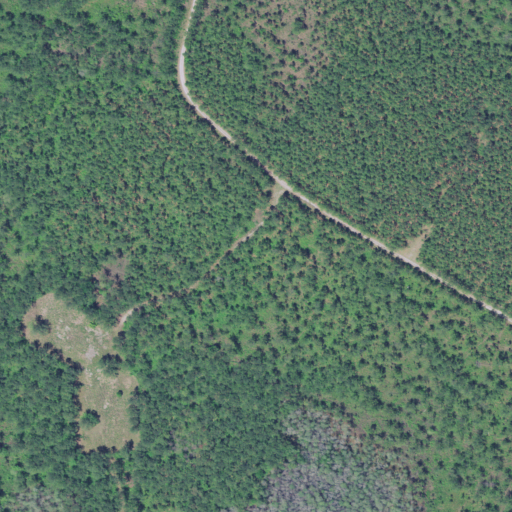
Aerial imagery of island in South Carolina named Bark Island containing evergreen forest, open development, woody wetlands, and low intensity development